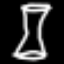
Label: hourglass